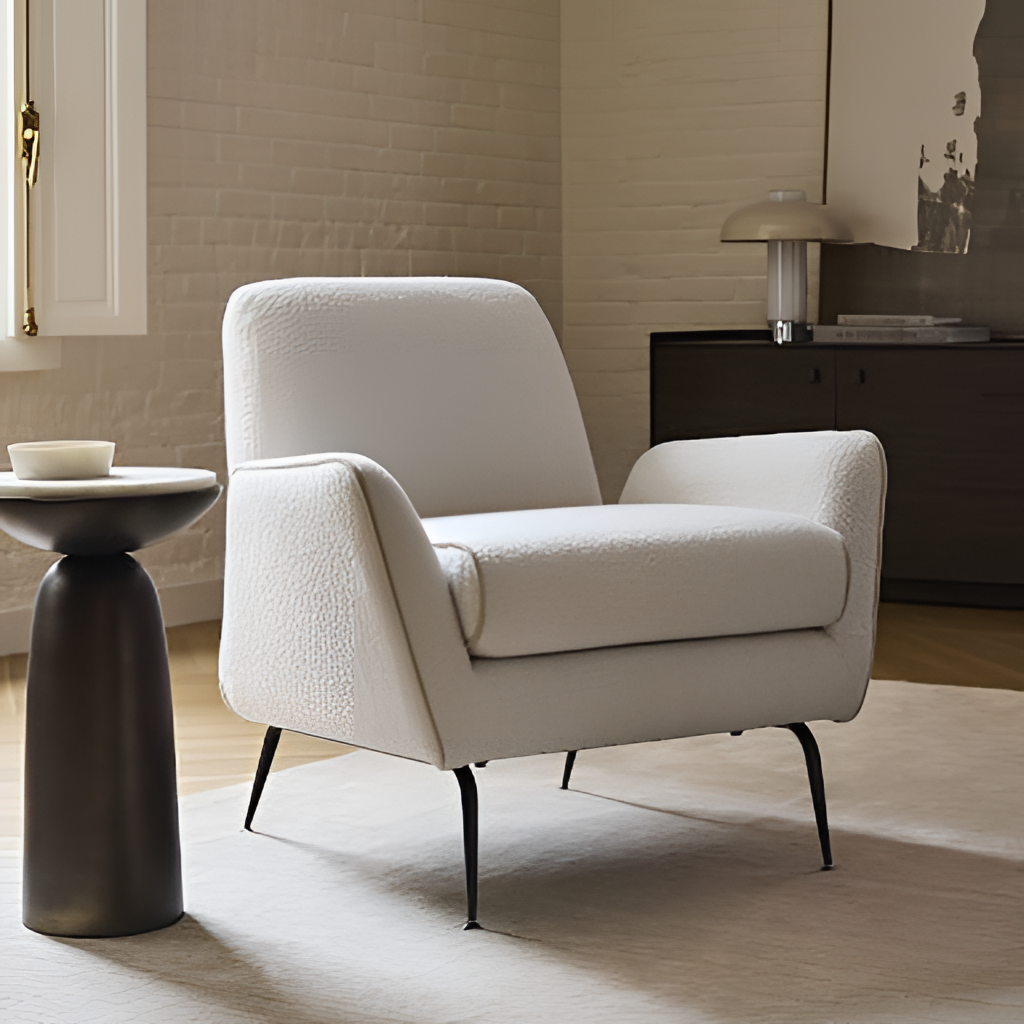
living room, fabric armchair, tan wood flooring, with plank pattern, brick wallpaper, with solid pattern, contemporary